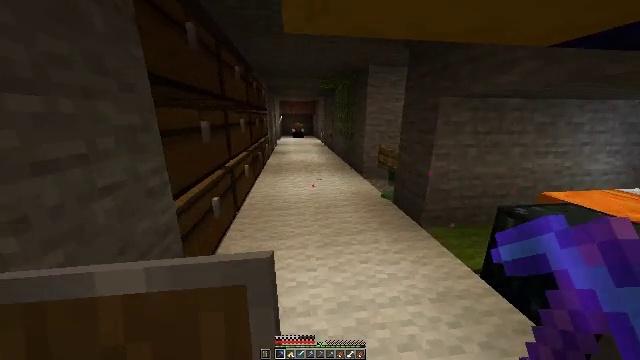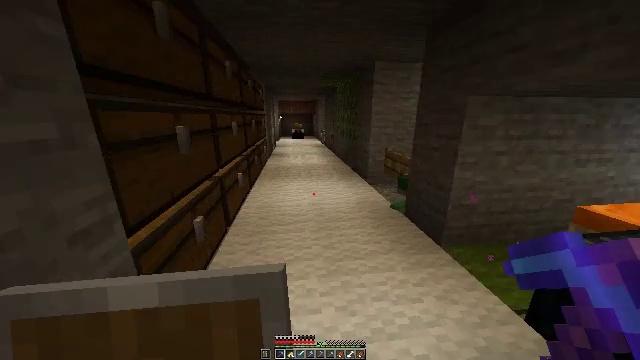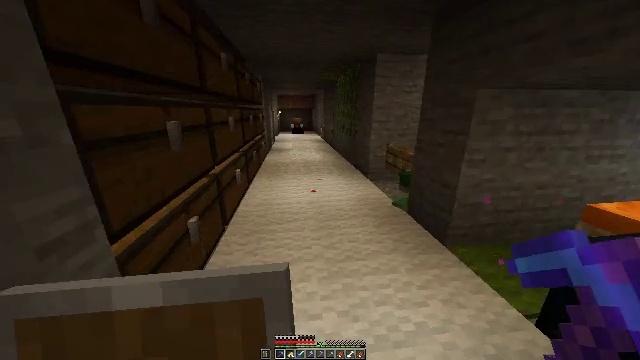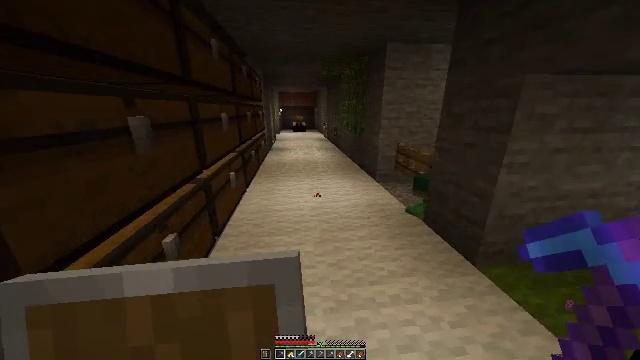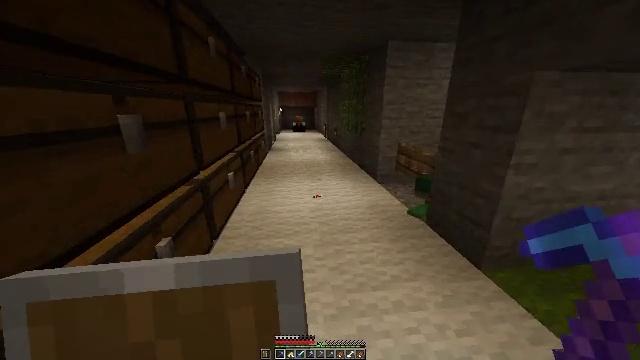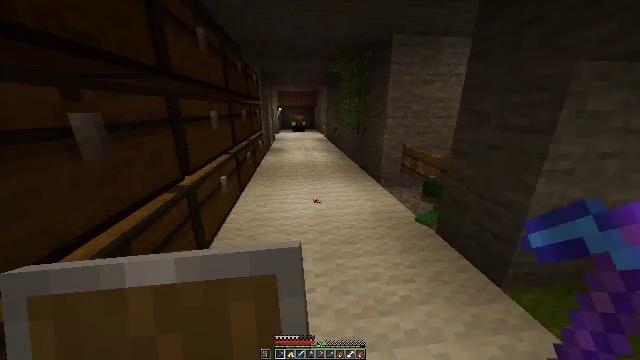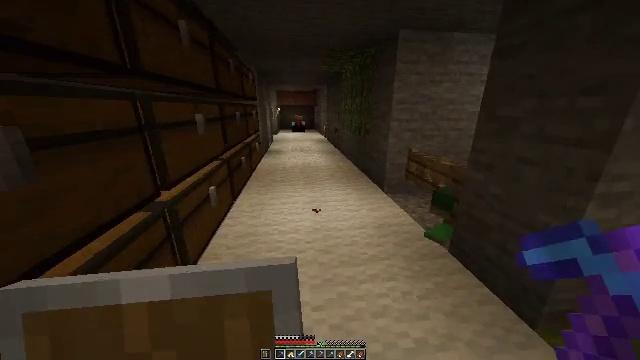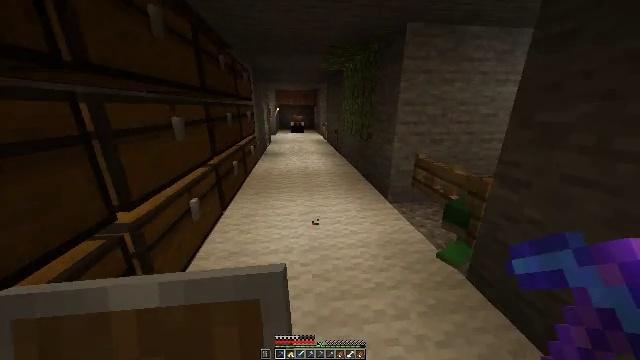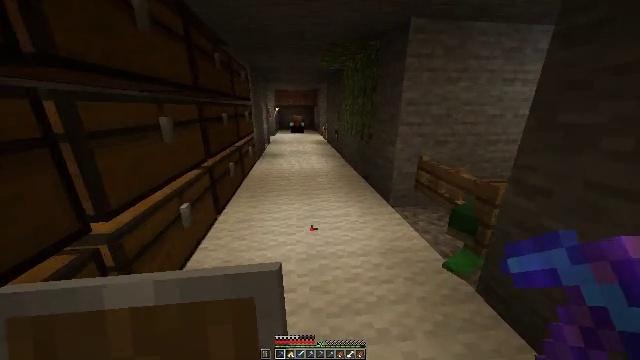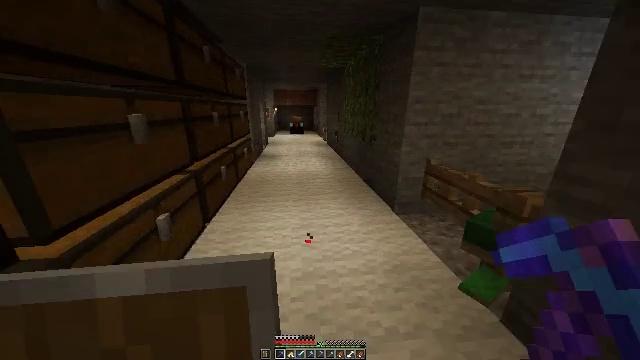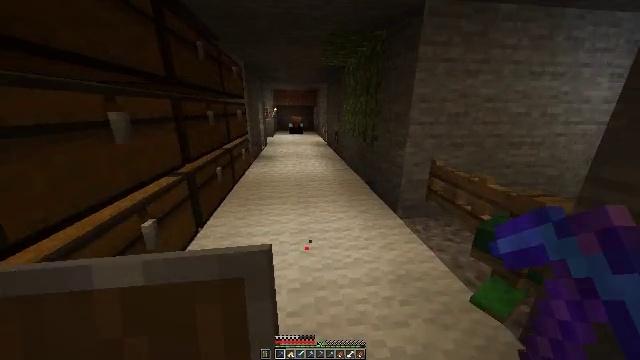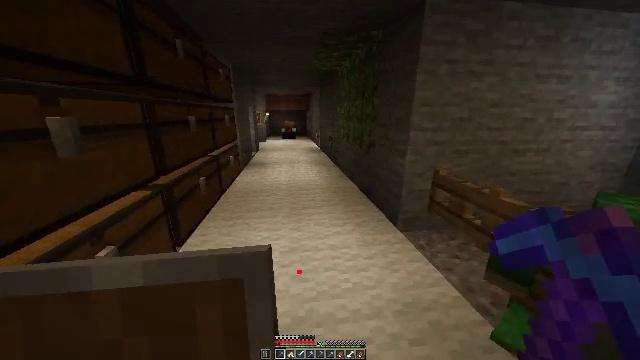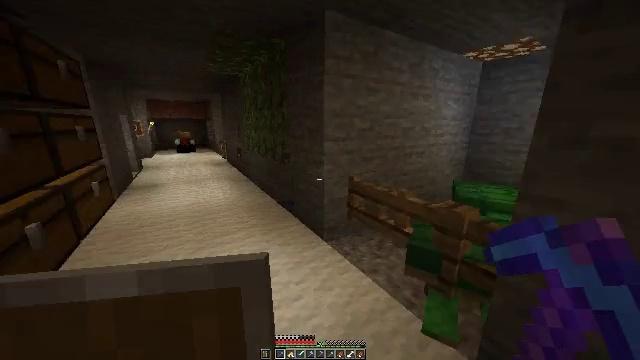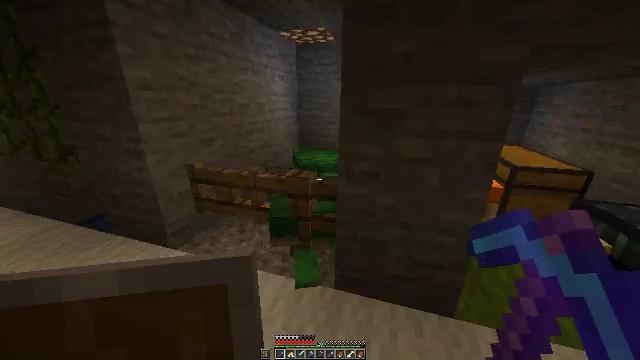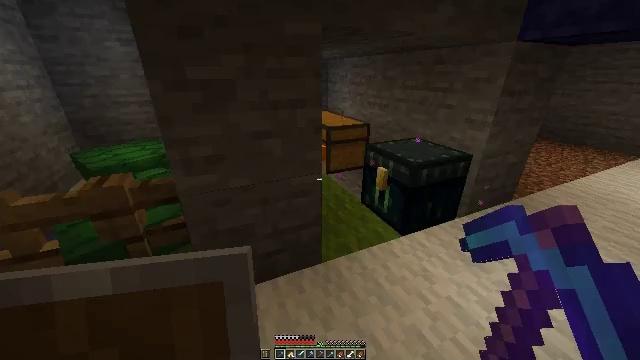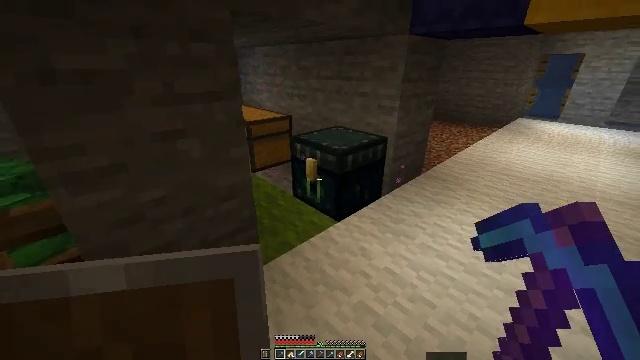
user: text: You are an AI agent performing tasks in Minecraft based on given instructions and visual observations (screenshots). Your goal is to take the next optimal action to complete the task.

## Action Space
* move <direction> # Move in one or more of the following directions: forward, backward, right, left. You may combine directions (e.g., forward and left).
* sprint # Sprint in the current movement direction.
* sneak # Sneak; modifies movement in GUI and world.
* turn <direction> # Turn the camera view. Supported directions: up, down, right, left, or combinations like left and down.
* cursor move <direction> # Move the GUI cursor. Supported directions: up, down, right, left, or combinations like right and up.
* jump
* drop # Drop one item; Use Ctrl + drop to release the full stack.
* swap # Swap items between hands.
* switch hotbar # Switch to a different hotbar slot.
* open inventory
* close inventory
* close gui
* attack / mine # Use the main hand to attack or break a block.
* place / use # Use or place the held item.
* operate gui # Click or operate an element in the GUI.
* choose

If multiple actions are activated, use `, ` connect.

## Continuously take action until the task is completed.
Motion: motion action
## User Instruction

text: Mine the blue shulker box.
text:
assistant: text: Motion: move forward
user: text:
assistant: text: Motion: move forward, turn down
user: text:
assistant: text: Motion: move forward
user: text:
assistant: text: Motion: move forward
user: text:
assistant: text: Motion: move forward
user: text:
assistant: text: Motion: move forward
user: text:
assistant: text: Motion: move forward
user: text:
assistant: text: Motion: move forward
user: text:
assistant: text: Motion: move forward
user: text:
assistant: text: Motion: move forward
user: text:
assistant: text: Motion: move forward, turn right and up
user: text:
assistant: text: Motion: turn right and up
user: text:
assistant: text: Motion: turn right and down
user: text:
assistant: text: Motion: turn right and down
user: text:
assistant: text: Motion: turn right
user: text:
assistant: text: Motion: no_op
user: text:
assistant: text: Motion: no_op
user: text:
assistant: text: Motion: no_op
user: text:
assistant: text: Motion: no_op
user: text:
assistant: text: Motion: no_op
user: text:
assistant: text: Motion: no_op
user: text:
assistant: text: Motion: no_op
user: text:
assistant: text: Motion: turn right
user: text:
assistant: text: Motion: turn right
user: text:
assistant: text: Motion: turn right
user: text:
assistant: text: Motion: no_op
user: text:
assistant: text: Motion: no_op
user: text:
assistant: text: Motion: no_op
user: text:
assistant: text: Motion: no_op
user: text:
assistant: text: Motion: turn left